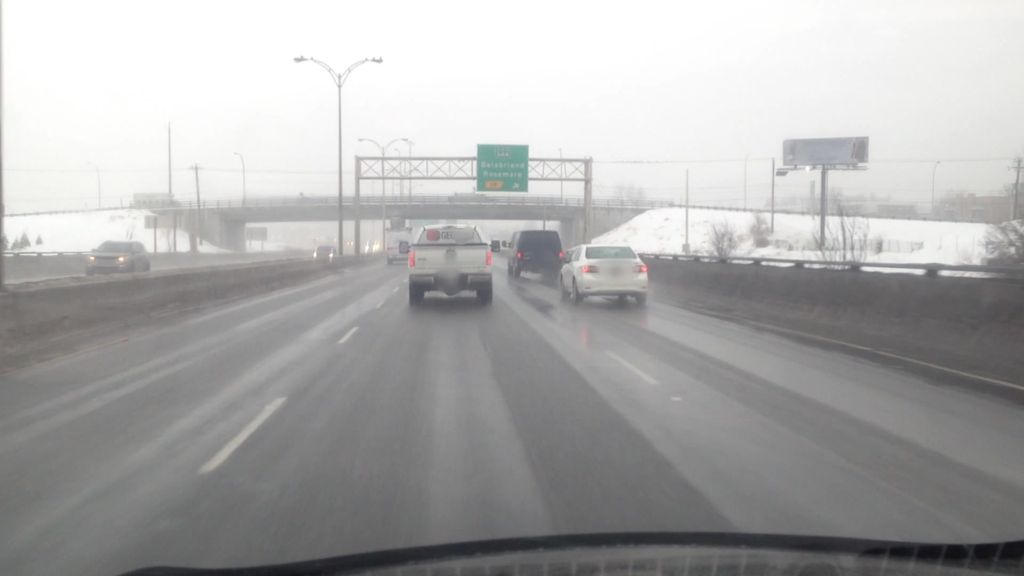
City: montreal